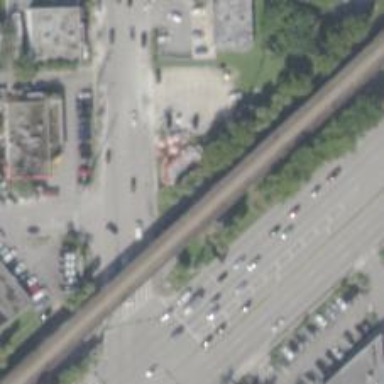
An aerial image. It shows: Asphalt footway.